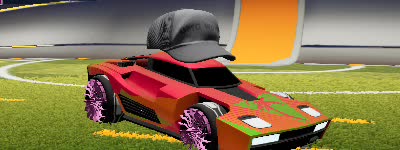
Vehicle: breakout